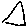
Label: triangle